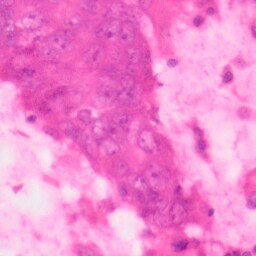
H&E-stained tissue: Colon